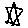
Label: star